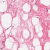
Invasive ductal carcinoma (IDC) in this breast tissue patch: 0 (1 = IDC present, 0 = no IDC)